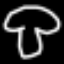
Label: mushroom